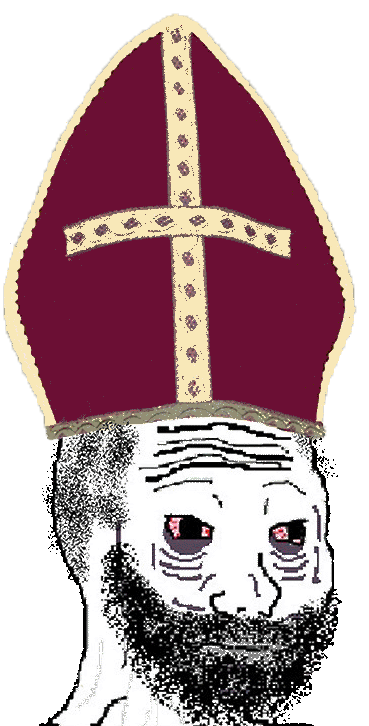
Label: 5_Doomer